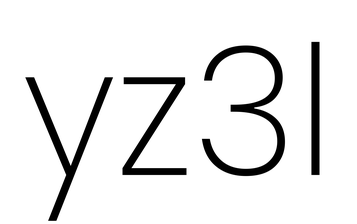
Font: Poppins-ExtraLight